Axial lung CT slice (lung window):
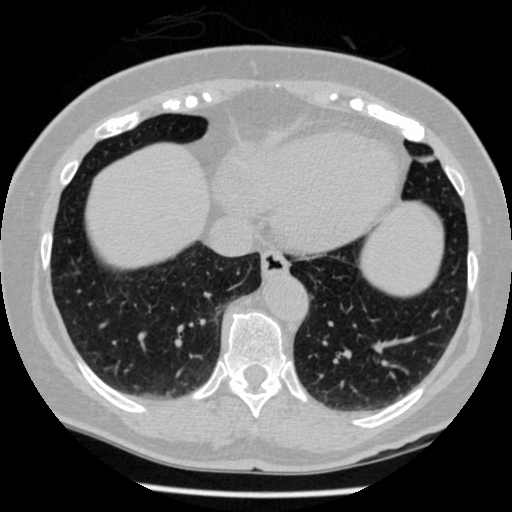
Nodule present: no